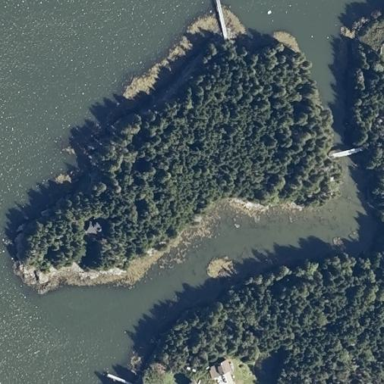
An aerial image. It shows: Islet located along the natural coastline.